Question: Is there a way to make .formColumn2 div move up within the parent div .bookingForm? It is float:left but I am not sure how to position it. I have tried margin. Is there a way if possible other than positioning:absolute?
---
<URL>
CSS code:
'''
.bookingForm {
height:450px;
background-color: #D3412A;
}
.bookingForm img {
width:200px;
margin:90px 0 0 170px;
}
form {
padding:20px 0 0 70px;
margin-left: 10%;
color:#fff;
}
.formColumn2 label {
width: 150px;
display: inline-block;
}
.formColumn1,
.formColumn2{
float:left;
}
.formColumn2 {
margin-left: 50px;
}
select,input,textarea {
width:200px;
margin:8px 0;
}
'''

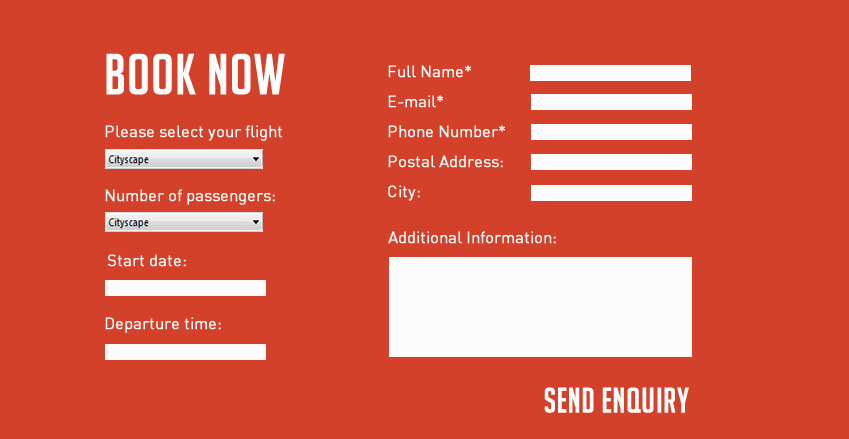
Answer: You can either add 'padding-top:50px' to column 1 or you can either mark column 2 with 'position:relative; top:-50px;' or 'margin-top:-50px;'. Those are the safest ways to make this cosmetic change :)
Let me know if you it works in your case!